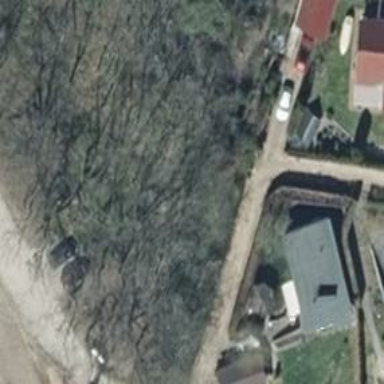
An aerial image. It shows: Driveway leading to service road.